Question: I am developing a Media Player application.I want my application to list out in a chooser dialog opens when user select any media file.How can I make my application to list out in a chooser dialog like image below :
I have googled a lot but not found any related articles.Thanks in advance.
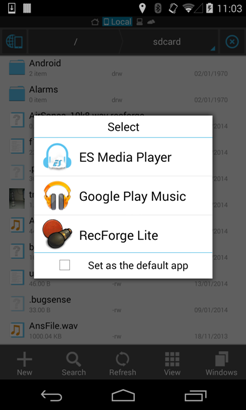
Answer: Use 'intent-filter' in your 'AndroidManifest.xml'
Example.
'''
<!-- Main activity -->
<activity
android:name=".ui.activities.HomeActivity"
android:windowSoftInputMode="adjustPan" >
<intent-filter>
<action android:name="android.intent.action.MAIN" />
<action android:name="android.intent.action.MUSIC_PLAYER" />
<category android:name="android.intent.category.LAUNCHER" />
<category android:name="android.intent.category.APP_MUSIC" />
<category android:name="android.intent.category.DEFAULT" />
</intent-filter>
</activity>
<!-- Now playing -->
<activity
android:name=".ui.activities.AudioPlayerActivity"
android:clearTaskOnLaunch="true"
android:exported="true"
android:launchMode="singleTask"
android:windowSoftInputMode="adjustPan" >
<intent-filter>
<action android:name="android.intent.action.VIEW" />
<category android:name="android.intent.category.DEFAULT" />
<data android:scheme="content" />
<data android:mimeType="audio/*" />
<data android:mimeType="application/ogg" />
<data android:mimeType="application/x-ogg" />
<data android:mimeType="application/itunes" />
</intent-filter>
<intent-filter>
<action android:name="android.intent.action.VIEW" />
<category android:name="android.intent.category.DEFAULT" />
<data android:scheme="file" />
<data android:mimeType="audio/*" />
<data android:mimeType="application/ogg" />
<data android:mimeType="application/x-ogg" />
<data android:mimeType="application/itunes" />
</intent-filter>
<intent-filter>
<action android:name="android.intent.action.VIEW" />
<category android:name="android.intent.category.DEFAULT" />
<category android:name="android.intent.category.BROWSABLE" />
<data android:scheme="http" />
<data android:mimeType="audio/*" />
<data android:mimeType="application/ogg" />
<data android:mimeType="application/x-ogg" />
<data android:mimeType="application/itunes" />
</intent-filter>
<intent-filter>
<action android:name="android.intent.action.VIEW" />
<category android:name="android.intent.category.DEFAULT" />
<data android:mimeType="vnd.android.cursor.dir/playlist" />
<data android:mimeType="vnd.android.cursor.dir/albums" />
<data android:mimeType="vnd.android.cursor.dir/artists" />
</intent-filter>
<intent-filter>
<action android:name="com.andrew.apollo.AUDIO_PLAYER" />
<category android:name="android.intent.category.DEFAULT" />
</intent-filter>
<intent-filter>
<action android:name="android.intent.action.PICK" />
<category android:name="android.intent.category.DEFAULT" />
<category android:name="android.intent.category.OPENABLE" />
<data android:mimeType="vnd.android.cursor.dir/audio"/>
</intent-filter>
</activity>
'''